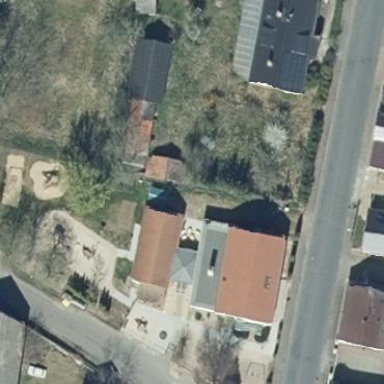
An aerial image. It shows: Kindergarten.